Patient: sex F, age 52
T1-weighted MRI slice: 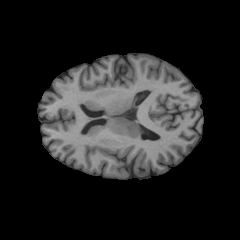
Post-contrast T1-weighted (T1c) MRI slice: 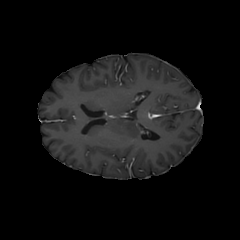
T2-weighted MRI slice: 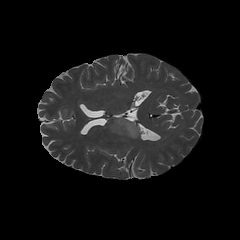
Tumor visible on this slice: yes
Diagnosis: Glioblastoma, IDH-wildtype
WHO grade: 4